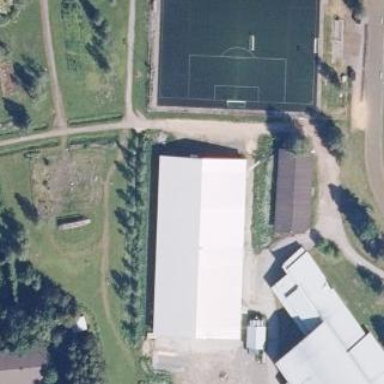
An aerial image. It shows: Building that houses ice rink used for ice hockey.